Question: I wanted to do some thing like this as shown in image below,Is there any widget to do this or we need to add a view & make it transparent.
Thanks .

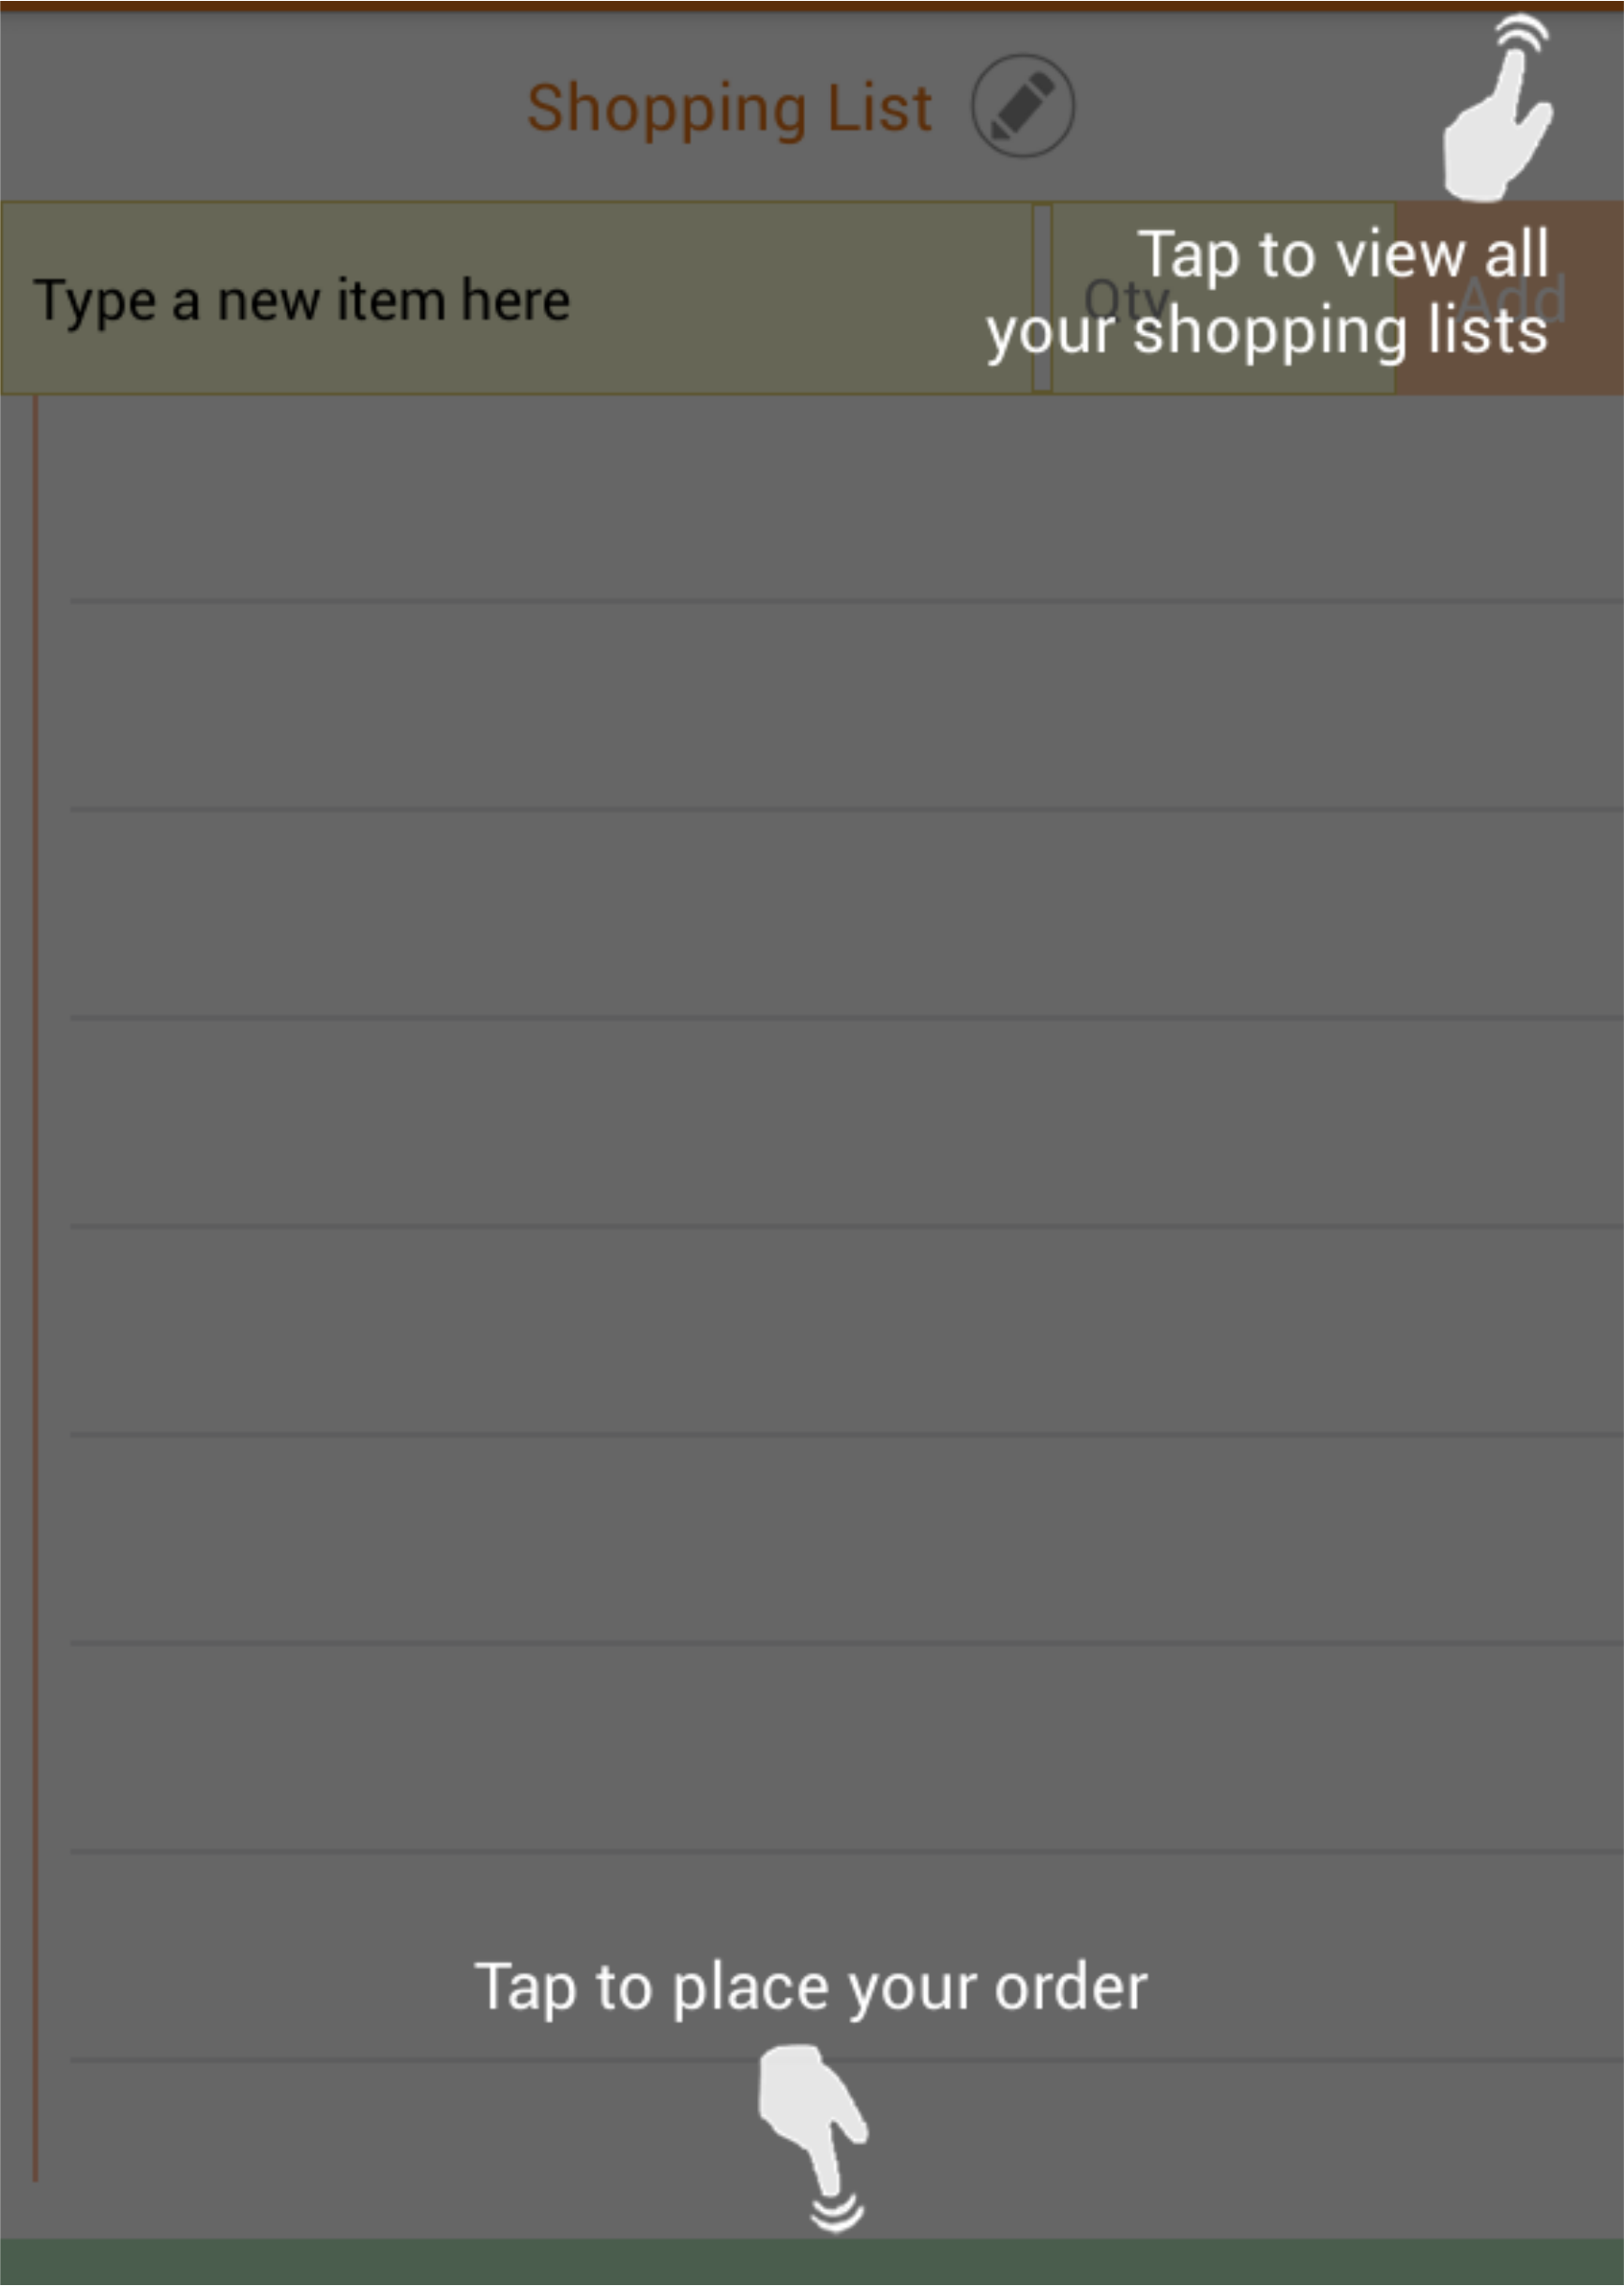
Answer: you must be create a custom view for it and make it transparent..
Main Activity:
'''
import android.os.Bundle;
import android.os.Handler;
import android.app.Activity;
import android.app.Dialog;
import android.content.res.Resources;
import android.graphics.Bitmap;
import android.graphics.BitmapFactory;
import android.graphics.drawable.BitmapDrawable;
import android.graphics.drawable.ColorDrawable;
import android.view.Menu;
import android.view.View;
import android.view.Window;
import android.view.View.OnClickListener;
import android.widget.RelativeLayout;
public class MainActivity extends Activity {
@Override
protected void onCreate(Bundle savedInstanceState) {
super.onCreate(savedInstanceState);
setContentView(R.layout.activity_main);
initPopup();
}
@Override
public boolean onCreateOptionsMenu(Menu menu) {
// Inflate the menu; this adds items to the action bar if it is present.
getMenuInflater().inflate(R.menu.main, menu);
return true;
}
public void initPopup() {
final Dialog view = new Dialog(this);
view.requestWindowFeature(Window.FEATURE_NO_TITLE);
view.getWindow().setBackgroundDrawable(
new ColorDrawable(android.graphics.Color.TRANSPARENT));
view.setContentView(R.layout.transparent_layout);
view.setCanceledOnTouchOutside(true);
view.show();
RelativeLayout rl_chooseone_menu_main = (RelativeLayout) view
.findViewById(R.id.rl_chooseone_menu_main);
rl_chooseone_menu_main.setOnClickListener(new OnClickListener() {
@Override
public void onClick(View v) {
// TODO Auto-generated method stub
view.dismiss();
}
});
/*Handler handler = null;
handler = new Handler();
handler.postDelayed(new Runnable() {
public void run() {
view.cancel();
view.dismiss();
}
}, 3000);*/
}
}
'''
activity_main.xml:
'''
<RelativeLayout xmlns:android="http://schemas.android.com/apk/res/android"
xmlns:tools="http://schemas.android.com/tools"
android:layout_width="match_parent"
android:layout_height="match_parent"
android:paddingBottom="@dimen/activity_vertical_margin"
android:paddingLeft="@dimen/activity_horizontal_margin"
android:paddingRight="@dimen/activity_horizontal_margin"
android:paddingTop="@dimen/activity_vertical_margin"
tools:context=".MainActivity" >
<TextView
android:layout_width="wrap_content"
android:layout_height="wrap_content"
android:text="@string/hello_world" />
</RelativeLayout>
'''
This is the Transparent View name is transparent_layout.xml:
'''
<?xml version="1.0" encoding="utf-8"?>
<RelativeLayout xmlns:android="http://schemas.android.com/apk/res/android"
android:layout_width="match_parent"
android:layout_height="match_parent"
android:background="@android:color/transparent" >
<RelativeLayout
android:id="@+id/rl_chooseone_menu_main"
android:layout_width="match_parent"
android:layout_height="match_parent"
android:layout_marginBottom="15dp"
android:layout_marginLeft="15dp"
android:layout_marginRight="15dp"
android:layout_marginTop="10dp" >
<TextView
android:id="@+id/textView1"
android:layout_width="wrap_content"
android:layout_height="wrap_content"
android:layout_alignParentRight="true"
android:layout_below="@+id/imageView1"
android:layout_marginRight="30dp"
android:text="Tap to view all" />
<ImageView
android:id="@+id/imageView1"
android:layout_width="wrap_content"
android:layout_height="wrap_content"
android:layout_alignParentRight="true"
android:layout_alignParentTop="true"
android:layout_marginTop="20dp"
android:src="@drawable/ic_launcher" />
<ImageView
android:id="@+id/imageView2"
android:layout_width="wrap_content"
android:layout_height="wrap_content"
android:layout_alignParentBottom="true"
android:layout_centerHorizontal="true"
android:layout_marginBottom="26dp"
android:src="@drawable/ic_launcher" />
<TextView
android:id="@+id/textView2"
android:layout_width="wrap_content"
android:layout_height="wrap_content"
android:layout_above="@+id/imageView2"
android:layout_alignRight="@+id/imageView2"
android:text="Tap to place your order" />
</RelativeLayout>
</RelativeLayout>
'''
Enjoy Brother,i have used dimmy images,replace it with your own images..